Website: home-depot
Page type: delivery-shipping
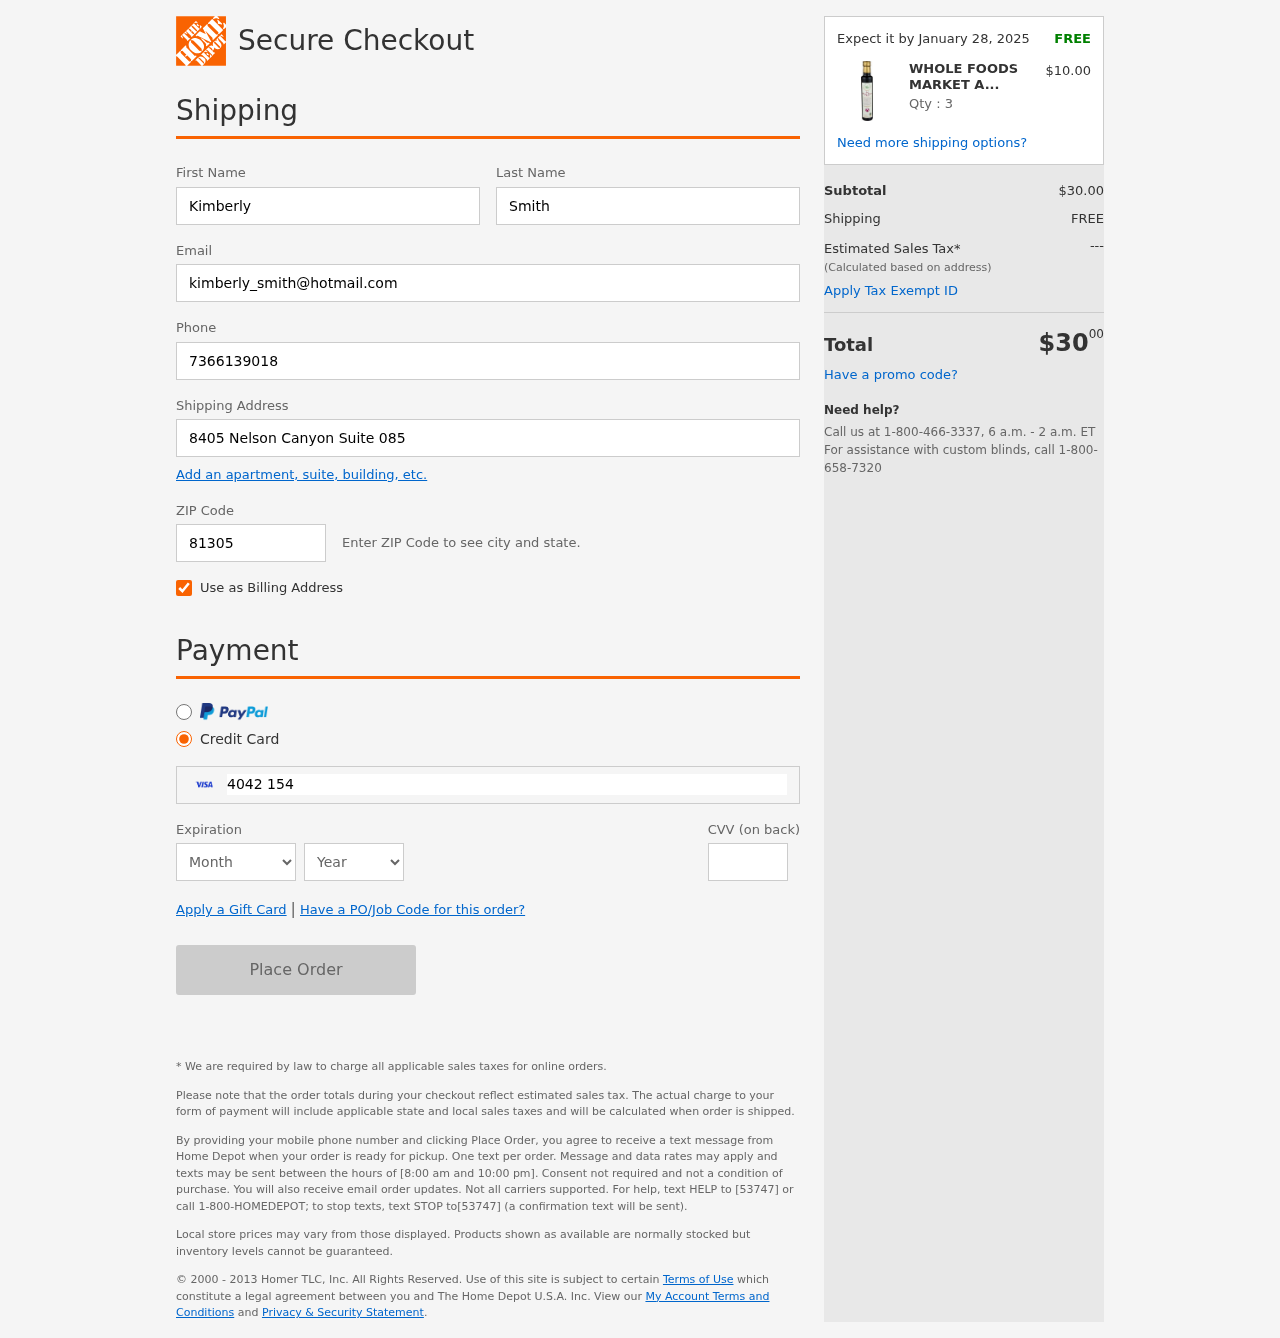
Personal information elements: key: PII_CARD_CVV
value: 145
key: PII_CARD_EXPIRY_MONTH
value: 08
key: PII_CARD_EXPIRY_YEAR
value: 27
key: PII_CARD_NUMBER
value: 4042 1549 3885 4566
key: PII_EMAIL
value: kimberly_smith@hotmail.com
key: PII_FIRSTNAME
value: Kimberly
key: PII_LASTNAME
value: Smith
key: PII_PHONE
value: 7366139018
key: PII_POSTCODE
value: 81305
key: PII_STREET
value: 8405 Nelson Canyon Suite 085
Product elements: key: PRODUCT1_NAME
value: WHOLE FOODS MARKET Aged Balsamic Vinegar of Modena, 8.5 FZ
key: PRODUCT1_PRICE
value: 10
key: PRODUCT1_QUANTITY
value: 3
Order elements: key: ORDER_DELIVERY_DATE
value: Expect it by January 28, 2025
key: ORDER_SUBTOTAL
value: $30.00
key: ORDER_SHIPPING_COST
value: FREE
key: ORDER_TOTAL
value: $3000